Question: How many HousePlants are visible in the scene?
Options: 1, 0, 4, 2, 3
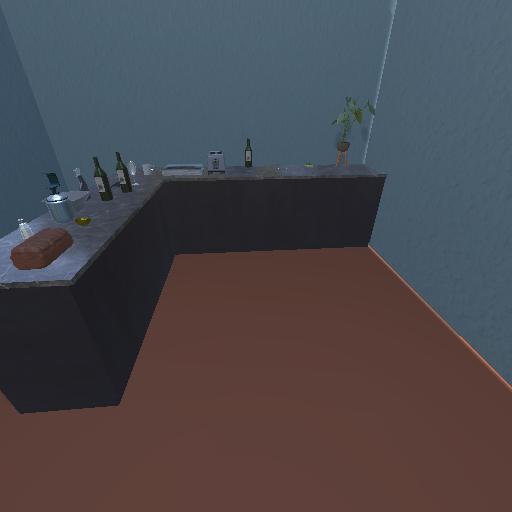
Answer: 1